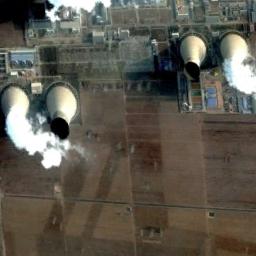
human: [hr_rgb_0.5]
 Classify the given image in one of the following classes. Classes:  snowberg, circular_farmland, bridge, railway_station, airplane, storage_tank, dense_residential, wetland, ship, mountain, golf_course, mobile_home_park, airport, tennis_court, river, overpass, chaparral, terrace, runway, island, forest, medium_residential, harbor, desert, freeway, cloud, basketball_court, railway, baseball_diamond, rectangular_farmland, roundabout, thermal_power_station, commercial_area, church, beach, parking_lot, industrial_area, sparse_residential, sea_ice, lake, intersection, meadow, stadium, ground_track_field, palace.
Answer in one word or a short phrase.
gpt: thermal_power_station